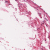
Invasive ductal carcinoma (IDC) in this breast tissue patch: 0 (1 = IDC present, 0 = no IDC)